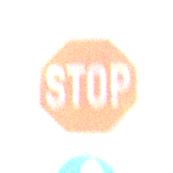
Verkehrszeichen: Stop
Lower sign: VorgeschriebeneFahrtrichtungGeradeausOderLinks
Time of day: Midday
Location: Outdoor (Nature)
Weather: PartlyCloudy
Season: NotSpecified
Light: Natural